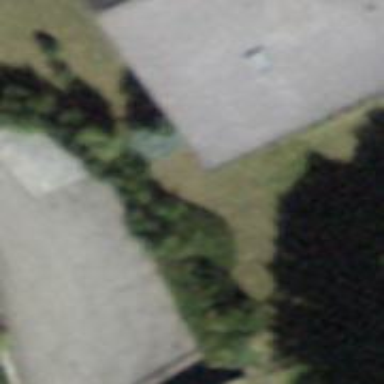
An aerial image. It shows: Garage building.